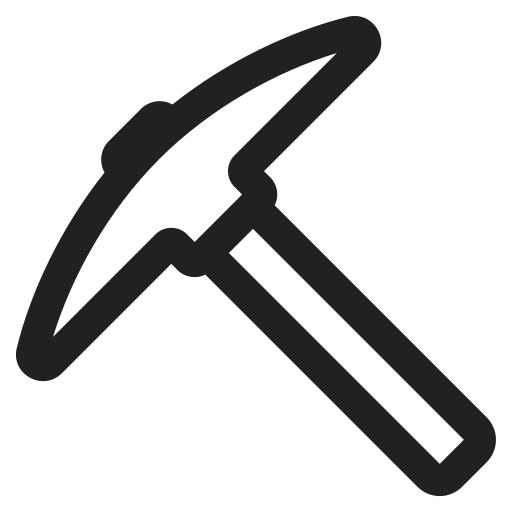
pick high contrast